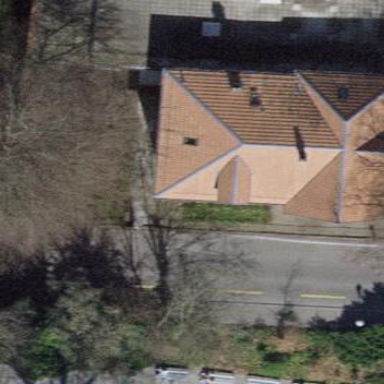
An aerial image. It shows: Building with tiled roof.